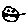
Label: cat